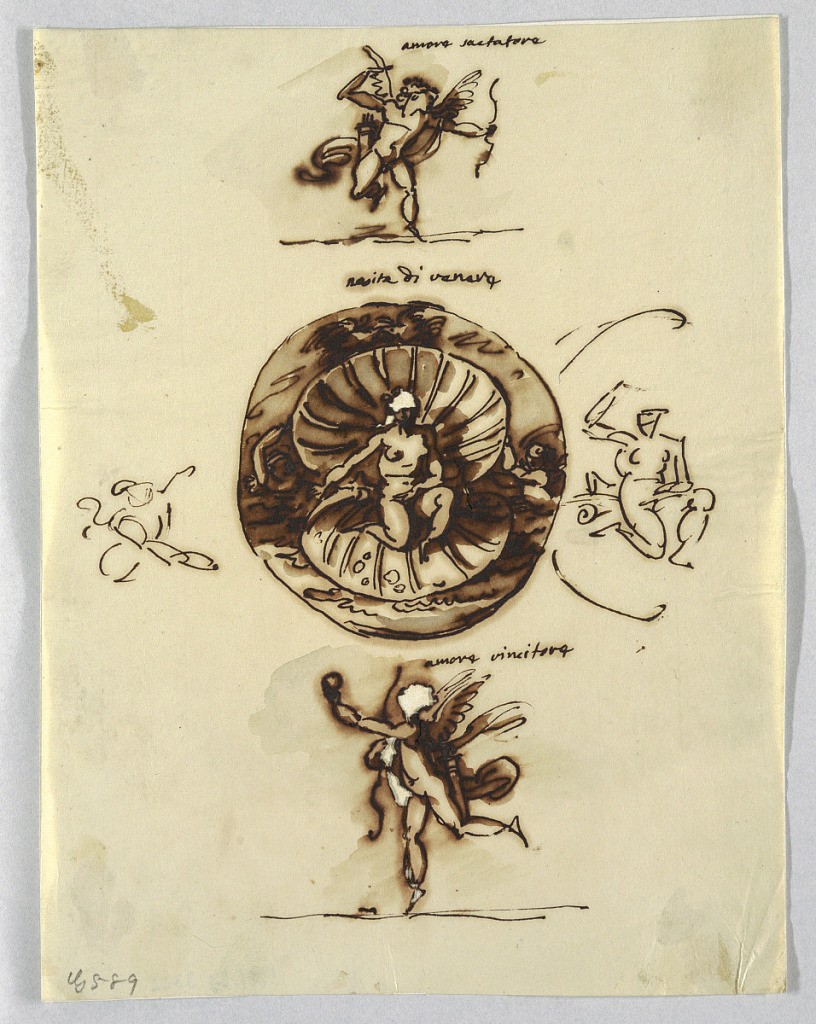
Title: Venus and Cupid
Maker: Felice Giani, Italian, 1758–1823
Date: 1800–1815
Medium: Red crayon on grey-brown paper over traces of graphite on cream laid paper
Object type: Drawing
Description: In center, circular medallion with Venus shown kneeling in opened shell upon sea. Putti shown beside her. Laterally are pen sketches at left of putto and right of Venus. Cupid dancing holding arrow and bow.